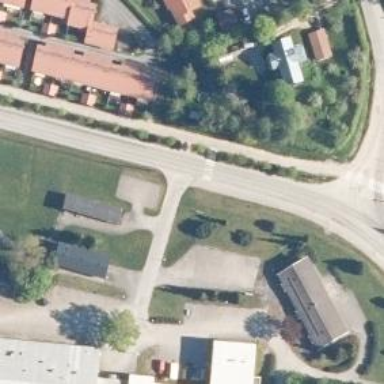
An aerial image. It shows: Asphalt cycleway featuring zebra crossing. The crossing is uncontrolled.